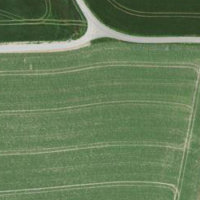
EUNIS habitat code: 52
Species observed at this site:
Larus michahellis